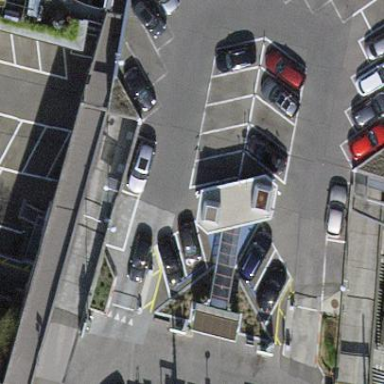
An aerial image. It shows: Multi-storey parking building.